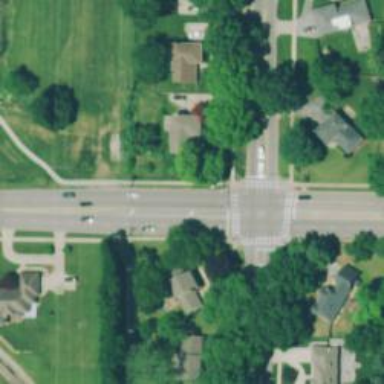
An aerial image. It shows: Road with dash markings.